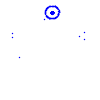
Particle: pion